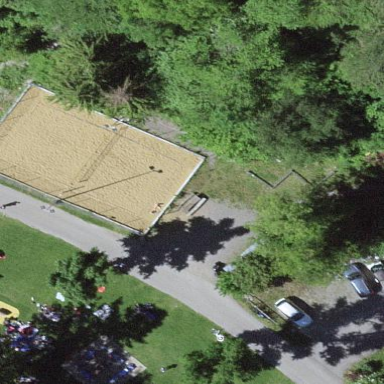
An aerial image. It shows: Sandy pitch designated for beach volleyball.